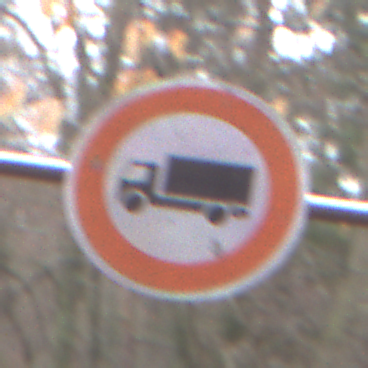
Verkehrszeichen: VerbotFuerKraftfahrzeugeUeberDreiKommaFuenfTonnen
Umgebung: Outdoor, Nature
Tageszeit: Midday
Wetter: Overcast
Licht: Natural
Jahreszeit: Autumn
Kontrast: LowContrast